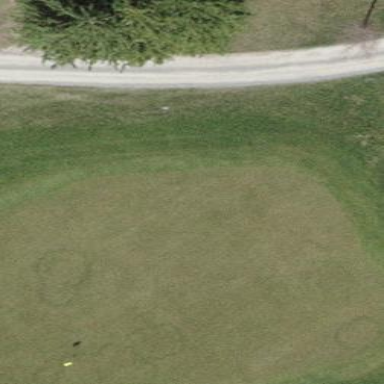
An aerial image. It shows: Golf green.